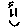
Label: smiley face